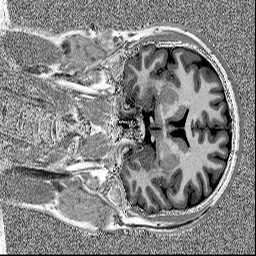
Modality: MP2RAGE
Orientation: coronal
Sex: male